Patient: sex F, age 75
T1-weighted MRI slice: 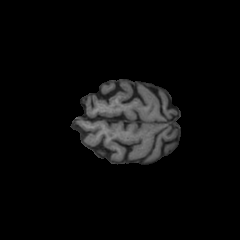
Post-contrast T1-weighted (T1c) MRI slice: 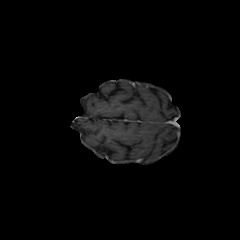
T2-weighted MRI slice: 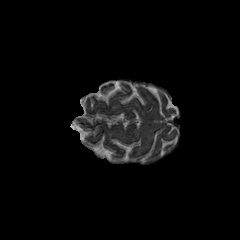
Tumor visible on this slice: no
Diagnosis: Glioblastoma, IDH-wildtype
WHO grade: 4